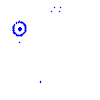
Particle: proton